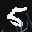
Label: 5